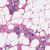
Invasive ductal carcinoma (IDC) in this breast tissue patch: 1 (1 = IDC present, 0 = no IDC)